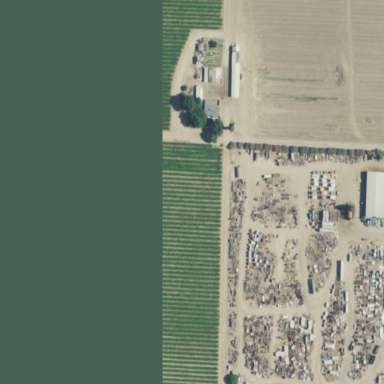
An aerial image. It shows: Scrap yard situated in industrial area.